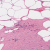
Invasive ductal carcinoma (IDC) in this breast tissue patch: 0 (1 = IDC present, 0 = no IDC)